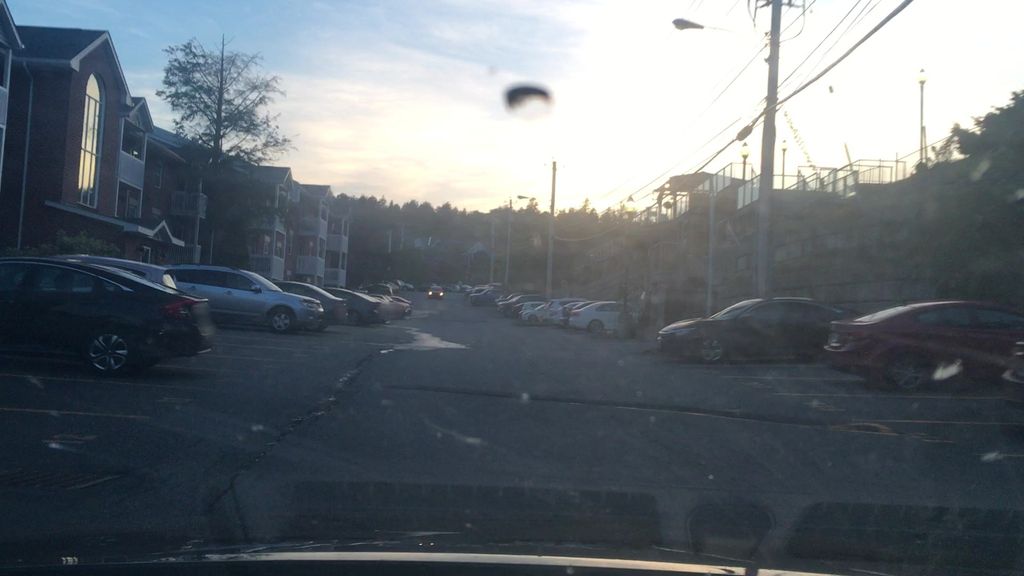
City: halifax